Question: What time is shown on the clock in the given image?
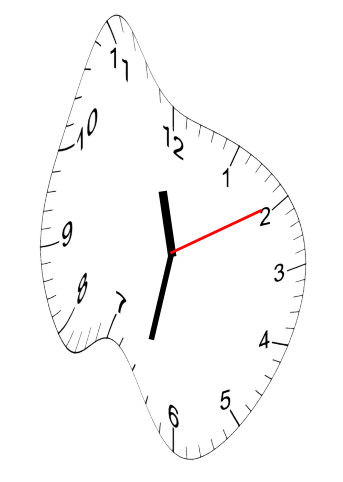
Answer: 11:32:10